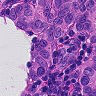
Metastatic tissue present: yes